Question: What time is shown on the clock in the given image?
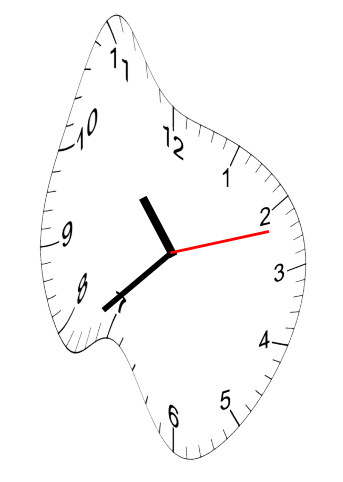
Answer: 10:38:12